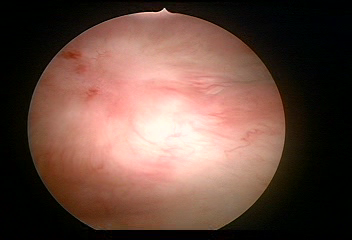
Modality: WLC
Class: Anatomical landmarks
Subclass: ResectionScar
Bladder cancer association: No
Annotated structures: Resection scar